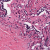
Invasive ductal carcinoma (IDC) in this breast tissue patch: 0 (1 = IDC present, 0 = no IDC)